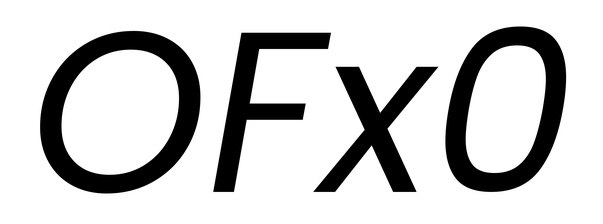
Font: Poppins-Italic